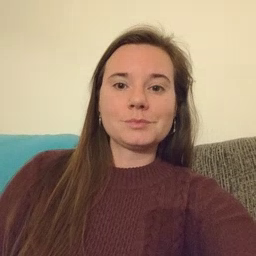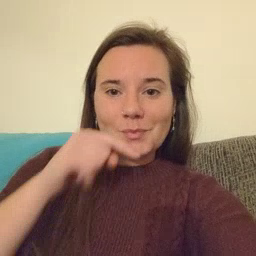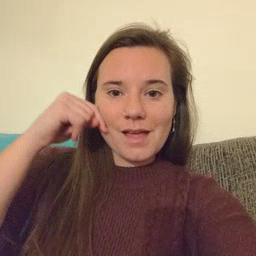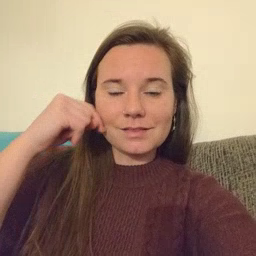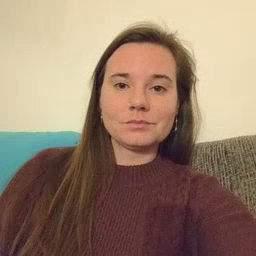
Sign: smile